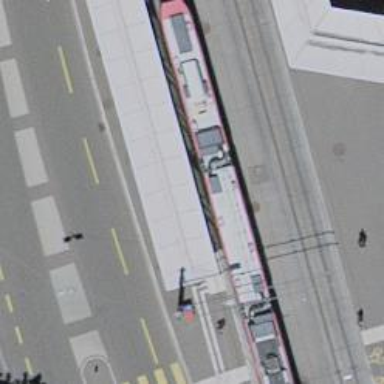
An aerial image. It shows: Tram stop with public transport connection.